Question: See the gray bar in this example page:
<URL>
Here is my attempt at recreating that gradient using CSS3 - also using <URL>:
'''
#navigation {
border: 1px solid #888888;
border-radius: 22px;
-moz-border-radius: 22px;
-webkit-border-radius: 22px;
height: 50px;
font-family: Arial;
background: #AAAAAA;
background: -webkit-gradient(linear, 0 0, 0 bottom, from(#AAAAAA), to(#757575));
background: -webkit-linear-gradient(#AAAAAA, #757575);
background: -moz-linear-gradient(#AAAAAA, #757575);
background: -ms-linear-gradient(#AAAAAA, #757575);
background: -o-linear-gradient(#AAAAAA, #757575);
background: linear-gradient(#AAAAAA, #757575);
-pie-background: linear-gradient(#AAAAAA, #757575);
behavior: url(/Public/stylesheets/PIE.htc);
}
'''
This result in:

How can I reduce the bleeding effect, so the color transition is harder?
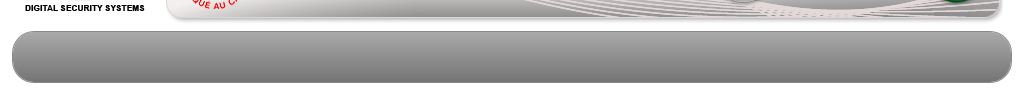
Answer: Have a white gradient fading in opacity up to 50% over your desired background color. This method can be used on any background color without changing the gradient CSS.
Demo: <URL>
CSS:
'''
#header {
background-color: #595454;
background-image: linear-gradient(
top,
rgba( 255, 255, 255, .4 ) 0%,
rgba( 255, 255, 255, .1 ) 50%,
rgba( 255, 255, 255, .0 ) 50.5%,
rgba( 255, 255, 255, .0 ) 100% );
background-image: -webkit-linear-gradient(
top,
rgba( 255, 255, 255, .4 ) 0%,
rgba( 255, 255, 255, .1 ) 50%,
rgba( 255, 255, 255, .0 ) 50.5%,
rgba( 255, 255, 255, .0 ) 100% );
background-image: -moz-linear-gradient(
top,
rgba( 255, 255, 255, .4 ) 0%,
rgba( 255, 255, 255, .1 ) 50%,
rgba( 255, 255, 255, .0 ) 50.5%,
rgba( 255, 255, 255, .0 ) 100% );
background-image: -o-linear-gradient(
top,
rgba( 255, 255, 255, .4 ) 0%,
rgba( 255, 255, 255, .1 ) 50%,
rgba( 255, 255, 255, .0 ) 50.5%,
rgba( 255, 255, 255, .0 ) 100% );
background-image: -ms-linear-gradient(
top,
rgba( 255, 255, 255, .4 ) 0%,
rgba( 255, 255, 255, .1 ) 50%,
rgba( 255, 255, 255, .0 ) 50.5%,
rgba( 255, 255, 255, .0 ) 100% );
height: 42px;
width: 100%;
}
'''
HTML:
'''
<div id="header"></div>
'''
Output: